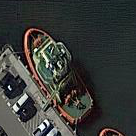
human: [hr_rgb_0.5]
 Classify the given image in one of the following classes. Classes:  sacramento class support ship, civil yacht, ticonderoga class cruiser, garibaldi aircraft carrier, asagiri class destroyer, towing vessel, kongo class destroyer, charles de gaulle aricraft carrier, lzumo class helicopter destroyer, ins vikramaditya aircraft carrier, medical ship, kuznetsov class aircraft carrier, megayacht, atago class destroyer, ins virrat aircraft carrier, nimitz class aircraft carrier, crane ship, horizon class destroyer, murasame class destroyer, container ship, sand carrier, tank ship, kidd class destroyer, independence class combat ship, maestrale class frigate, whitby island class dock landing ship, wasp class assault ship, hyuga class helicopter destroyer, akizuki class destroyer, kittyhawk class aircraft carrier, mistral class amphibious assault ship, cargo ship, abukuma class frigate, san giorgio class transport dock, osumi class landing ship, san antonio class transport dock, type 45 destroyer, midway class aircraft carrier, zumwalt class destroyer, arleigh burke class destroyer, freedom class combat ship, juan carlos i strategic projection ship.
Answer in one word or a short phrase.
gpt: Towing vessel